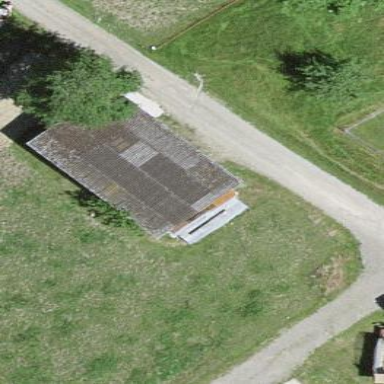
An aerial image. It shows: Shed building.